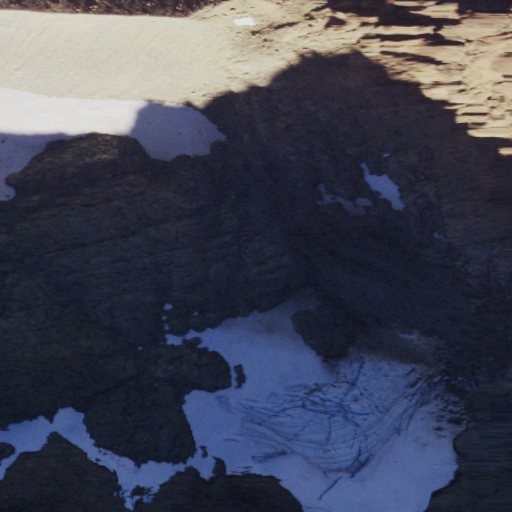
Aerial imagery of mountain in Washington named Twin Sisters containing barren land, shrub, and evergreen forest